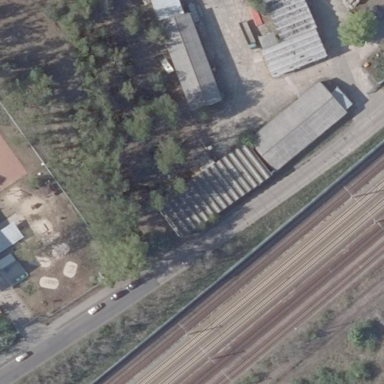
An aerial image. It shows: Industrial building.